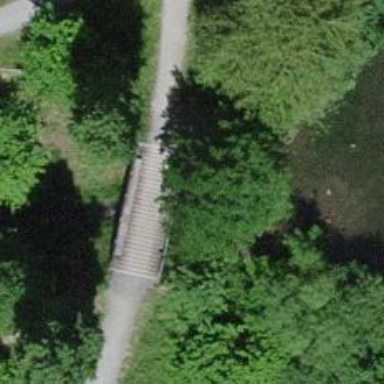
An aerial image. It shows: Footway bridge.